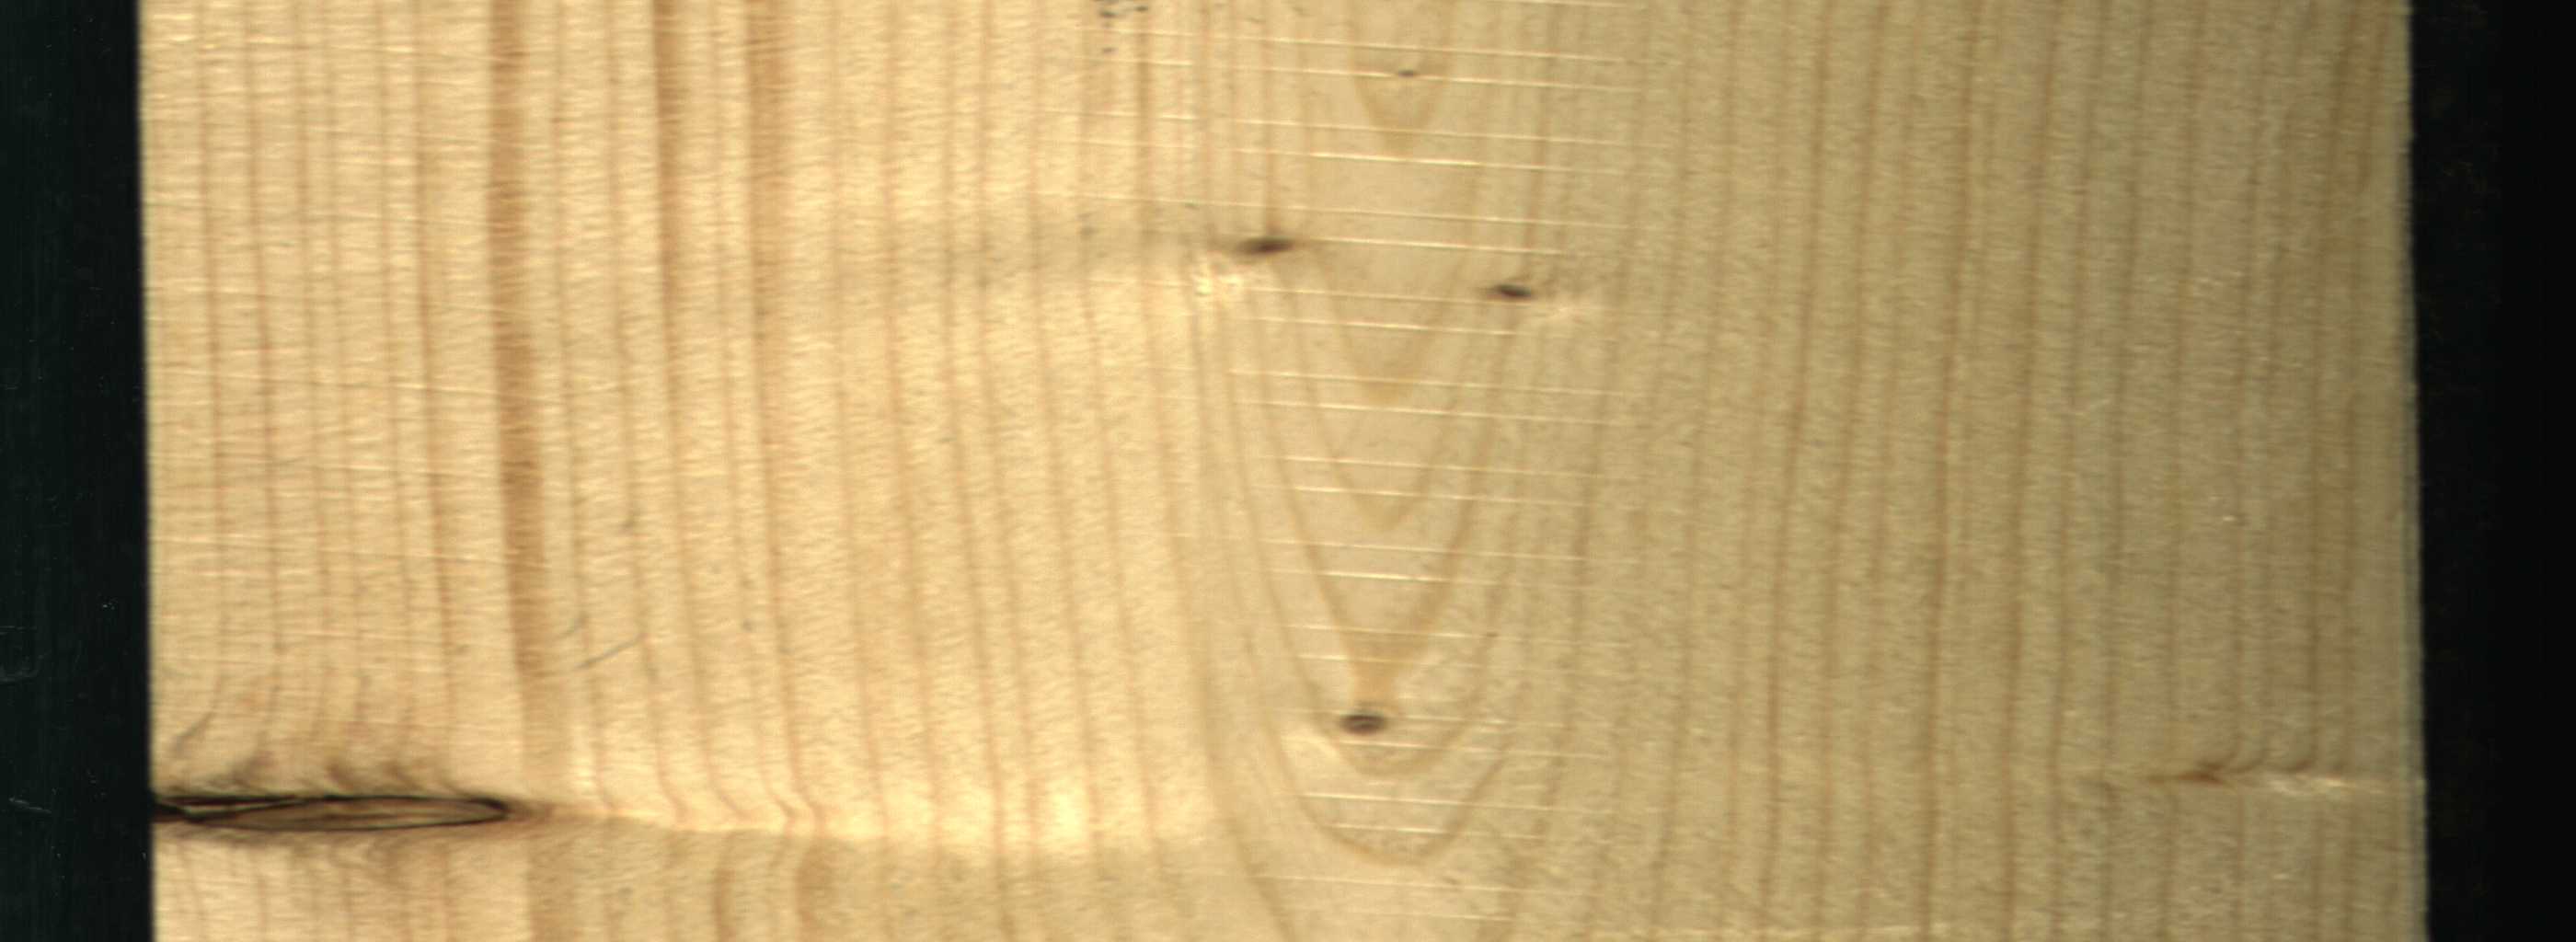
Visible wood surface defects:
Dead_Knot
Live_Knot
Live_Knot
Live_Knot